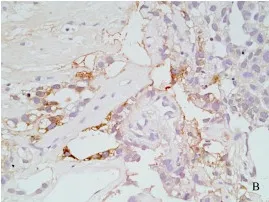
Photomicrograph of extragonadal non-seminomatous germ cell tumor with a focus of yolk sac tumor. B: Alpha-fetoprotein immunohistochemical stain is focally positive at the above area (x400).
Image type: pathology (immunostaining)